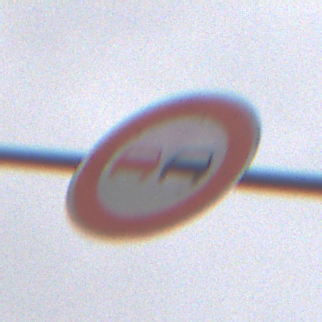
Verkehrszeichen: Ueberholverbot
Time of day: Midday
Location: Outdoor (RoadRail)
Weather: Overcast
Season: NotSpecified
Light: Natural